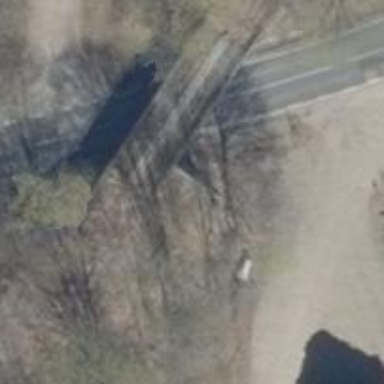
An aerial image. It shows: Abandoned railroad bridge.